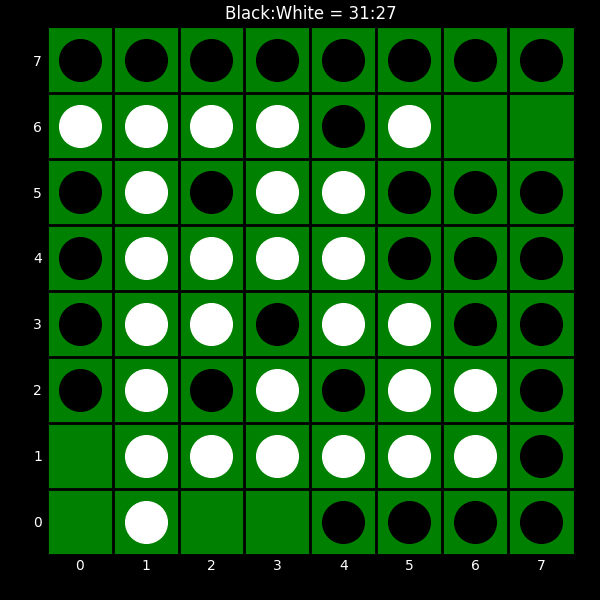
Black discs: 31
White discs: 27